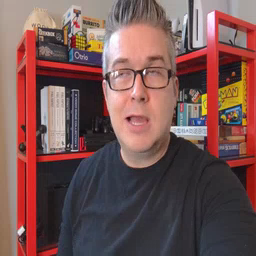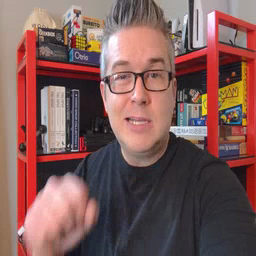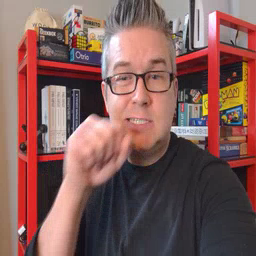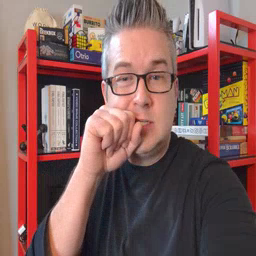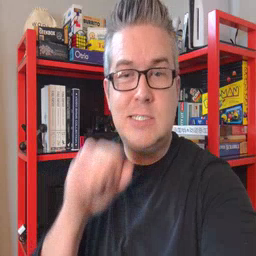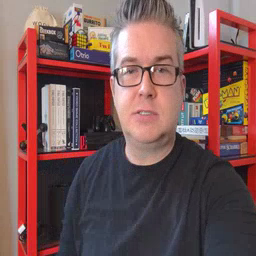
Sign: carrot